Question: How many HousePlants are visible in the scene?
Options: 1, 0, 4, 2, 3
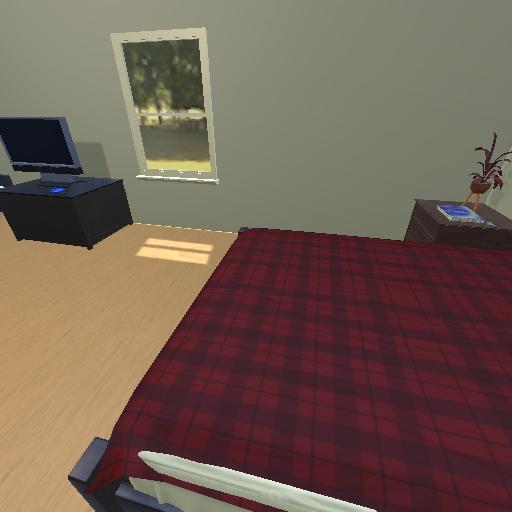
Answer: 1